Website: bh-photo
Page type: address-validator
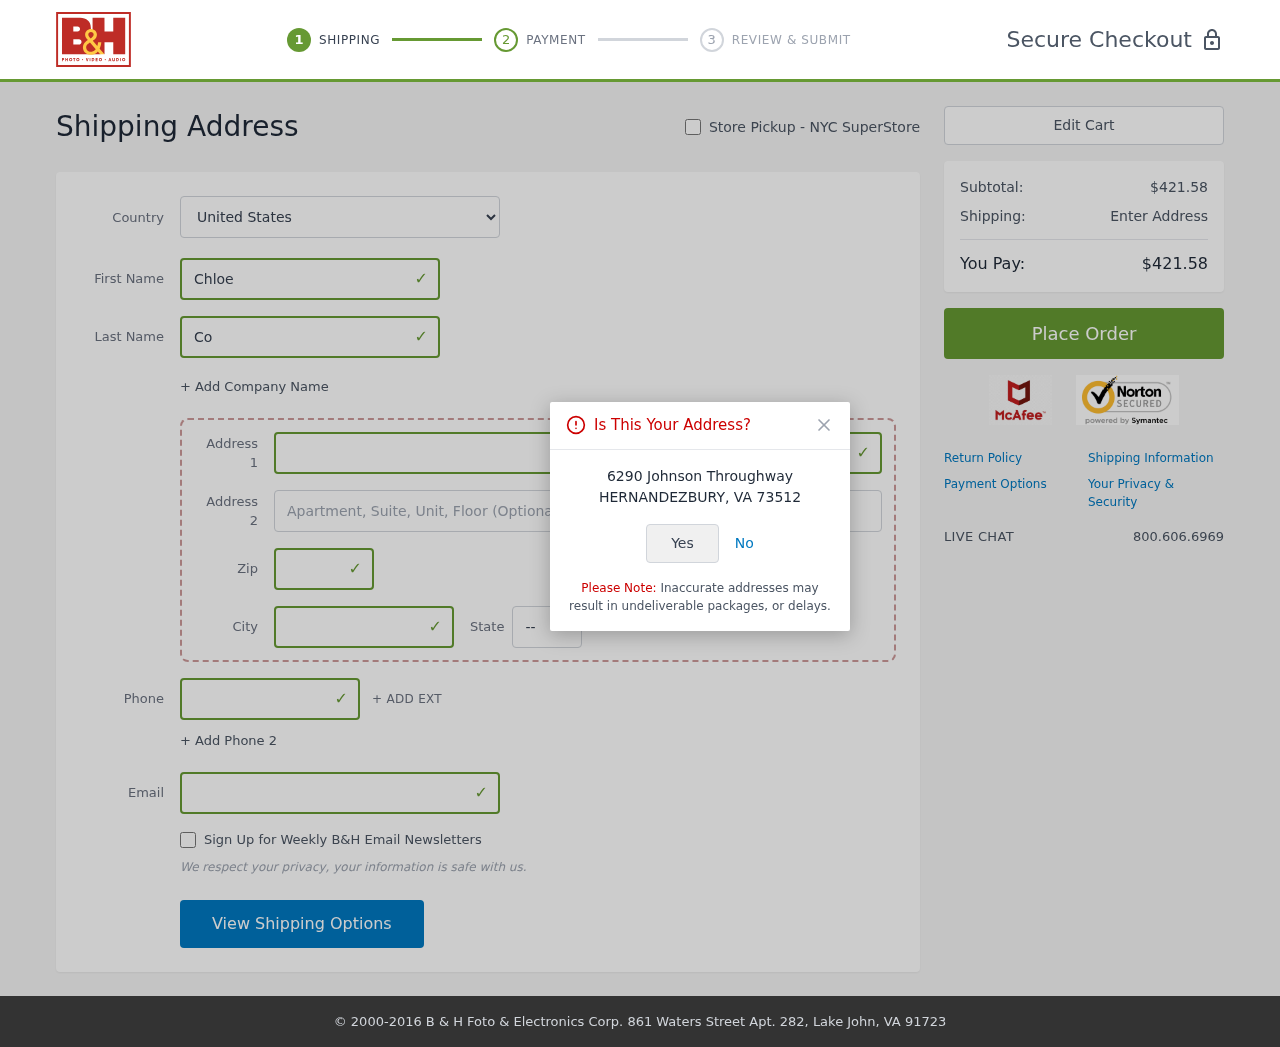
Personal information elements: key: PII_CITY
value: Hernandezbury
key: PII_COUNTRY
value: United States
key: PII_EMAIL
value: chloe.compton@yahoo.com
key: PII_FIRSTNAME
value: Chloe
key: PII_LASTNAME
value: Compton
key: PII_PHONE
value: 8357591579
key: PII_POSTCODE
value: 73512
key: PII_STATE_ABBR
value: VA
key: PII_STREET
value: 6290 Johnson Throughway
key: PII_CITY_CONFIRM
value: HERNANDEZBURY
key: PII_POSTCODE_FULL
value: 73512
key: PII_POSTCODE_NUMERIC
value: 73512
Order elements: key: ORDER_SUBTOTAL
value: $421.58
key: ORDER_TOTAL
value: $421.58